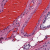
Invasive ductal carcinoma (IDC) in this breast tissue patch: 1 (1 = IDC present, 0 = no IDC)